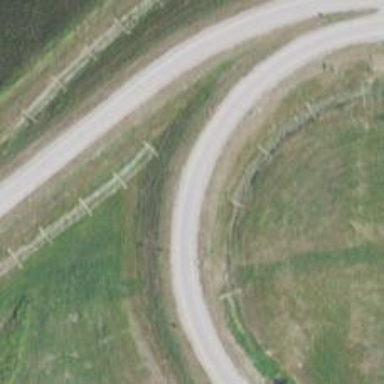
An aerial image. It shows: Trunk link highway.